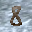
Label: 8